Question: I'm using C# chart control to draw a nyquist plot. Now i want data points appear on the curve each time the user moves the mouse on it. So i used hit test method in GetToolTipText event.
'''
private void BodePlot_GetToolTipText(object sender, ToolTipEventArgs e)
{
HitTestResult result = BodePlot.HitTest(e.X, e.Y);
selectDataPoint = null;
if (result.ChartElementType == ChartElementType.DataPoint)
{
selectDataPoint = (DataPoint)result.Object;
e.Text = selectDataPoint.ToString();
}
{
'''
The problem is only a part of the curve shows values, others don't. When i use 'e.Text = result.Object.ToString();' to get the object on which the mouse is pointing to, here what i found :

Instead of showing the data points, the text on tooltip show custom label. So i guess the reason is that the curve is covered by the labels of x and y axis.
The only solution that i found is disabling the x and y axis, with that everything works fine. But i want to keep those axes, so how can i make those labels hide under the curve.
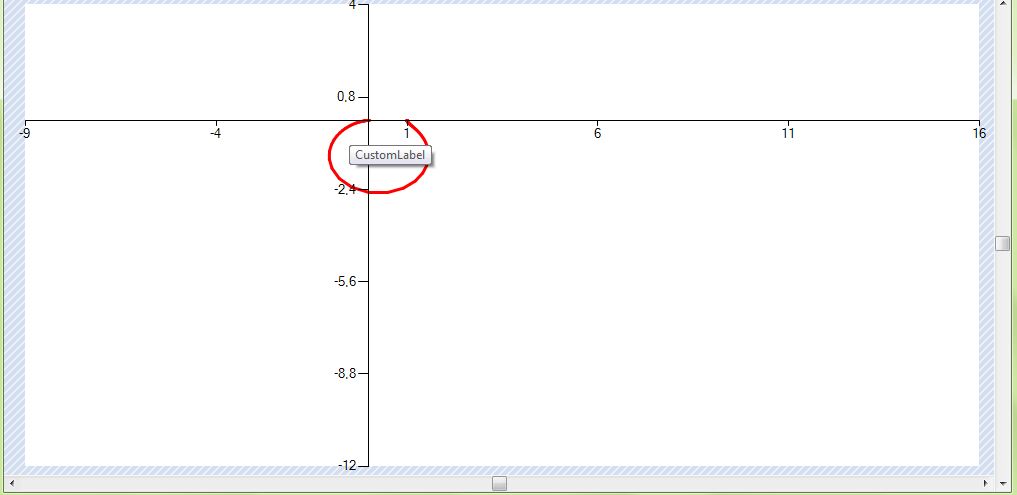
Answer: Your analysis is likely correct. The way to go around this would be to provide HitTest() with the optional third argument which define the desired element type.
'''
public HitTestResult HitTest (
int x,
int y,
ChartElementType requestedElement
)
'''
This should return underlying data points even if other elements are overlapping them.